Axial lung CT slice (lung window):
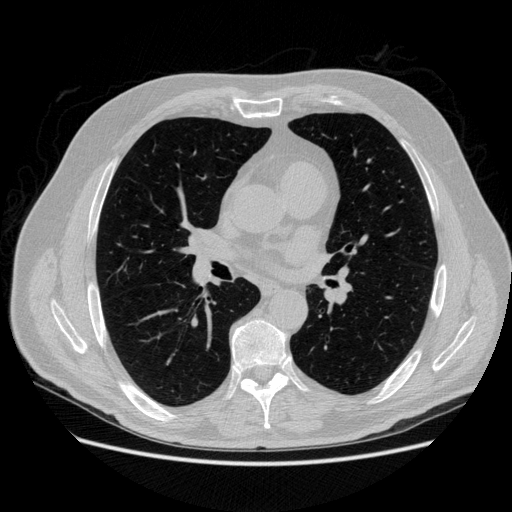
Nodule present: no